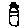
Label: line